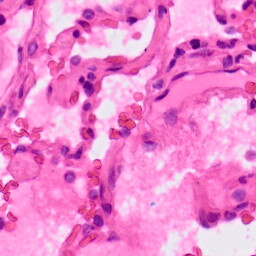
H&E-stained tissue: Lung